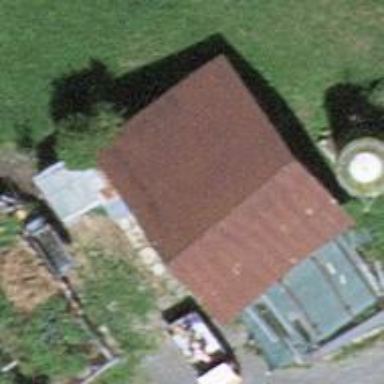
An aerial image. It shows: Rural barn.